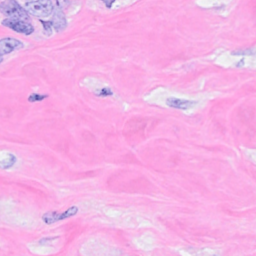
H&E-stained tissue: Breast